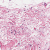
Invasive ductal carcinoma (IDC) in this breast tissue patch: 0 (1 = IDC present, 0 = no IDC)